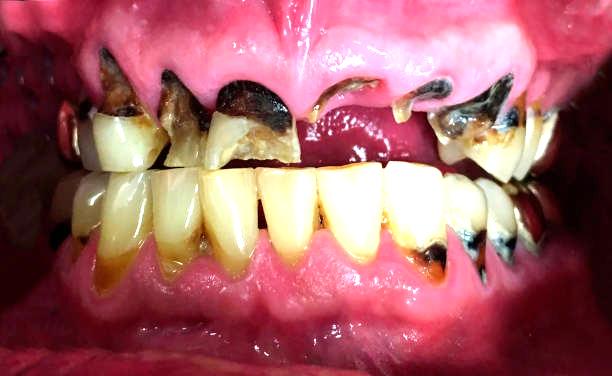
Condition: Gingivitis